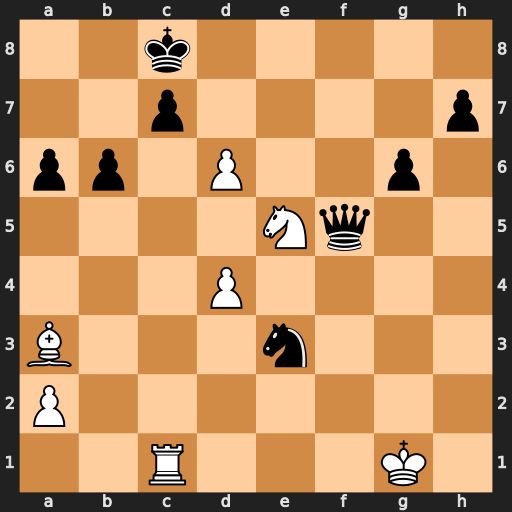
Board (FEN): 2k5/2p4p/pp1P2p1/4Nq2/3P4/B3n3/P7/2R3K1
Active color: w
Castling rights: -
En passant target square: -
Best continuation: Rxc7+ Kd8 Nc6+ Ke8 Re7+ Kf8 Rxe3 Qg5+ Kf2